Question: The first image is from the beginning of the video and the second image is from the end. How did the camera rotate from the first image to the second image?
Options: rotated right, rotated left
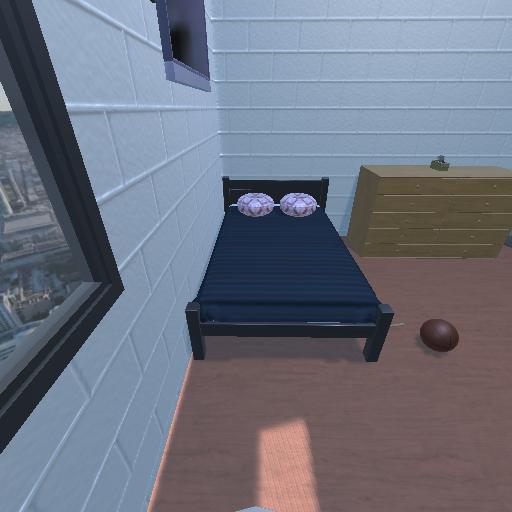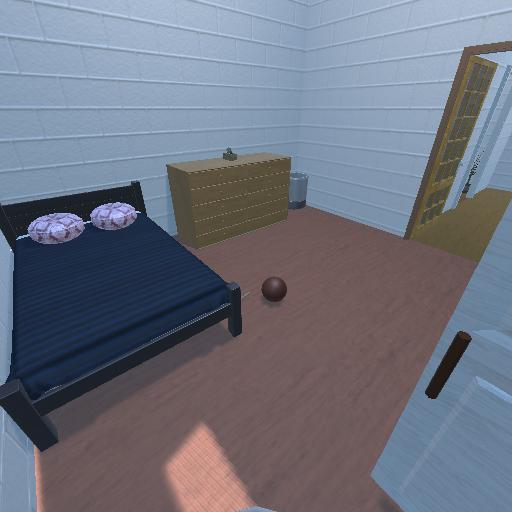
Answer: rotated right